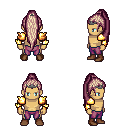
a pixel art fantasy rpg character, male body template, human, tanned skin, gold arm armor, magenta pants, white blonde extra-long topknot hairstyle, iron tiara, brown shoes, four views (front, back, left, right), 2x2 character sprite sheet, small pixel art, hard edges, no anti-aliasing